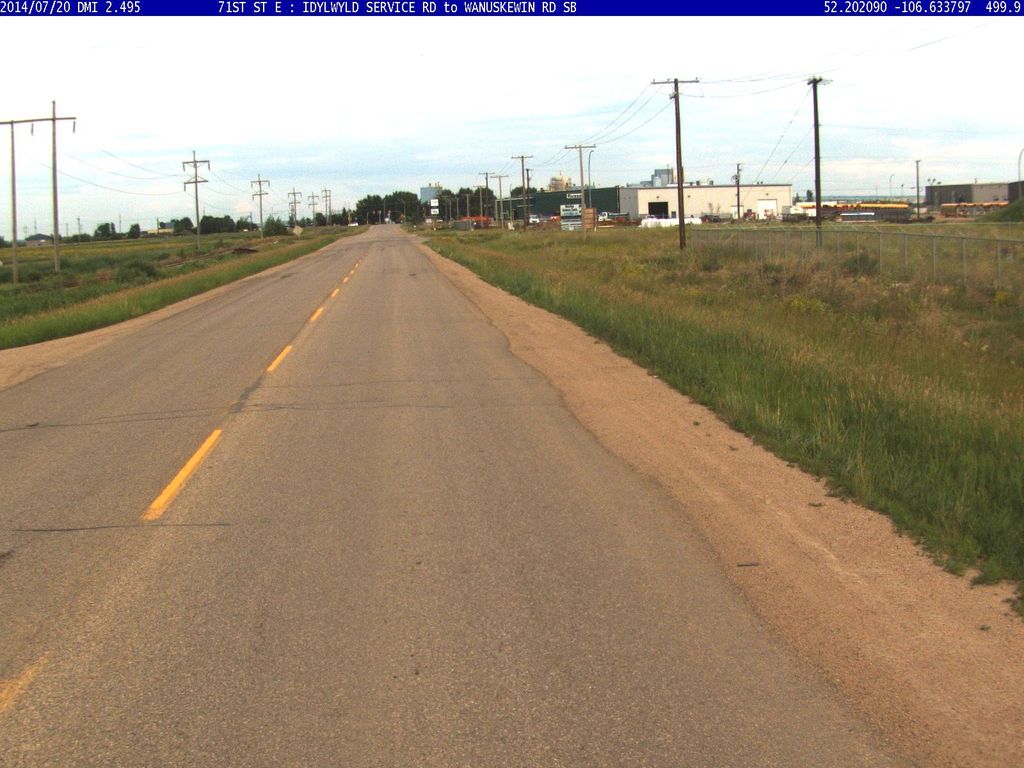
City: saskatoon